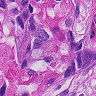
Metastatic tissue present: yes